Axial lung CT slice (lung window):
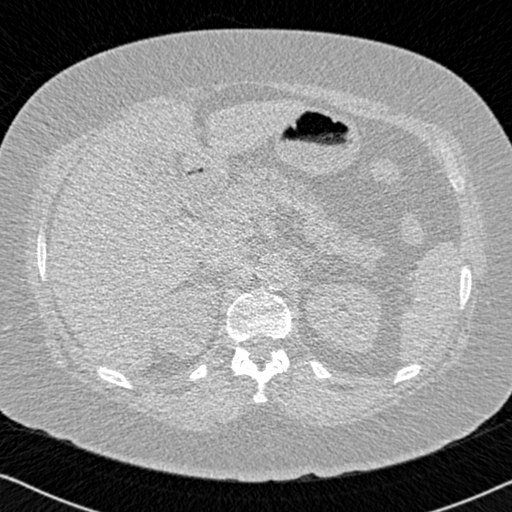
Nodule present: no